Question: I'm looking for a way to add a link to the Upper right hand gear menu in CRM 2013, but I'm not able to find a way to configure this. Here is an image of the drop down menu I'm trying to add things to

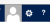
Answer: There is no way to do this in a supported manner.